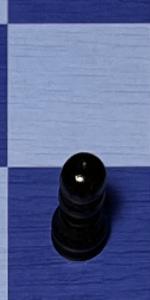
Label: Pawn_Black